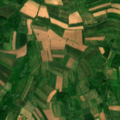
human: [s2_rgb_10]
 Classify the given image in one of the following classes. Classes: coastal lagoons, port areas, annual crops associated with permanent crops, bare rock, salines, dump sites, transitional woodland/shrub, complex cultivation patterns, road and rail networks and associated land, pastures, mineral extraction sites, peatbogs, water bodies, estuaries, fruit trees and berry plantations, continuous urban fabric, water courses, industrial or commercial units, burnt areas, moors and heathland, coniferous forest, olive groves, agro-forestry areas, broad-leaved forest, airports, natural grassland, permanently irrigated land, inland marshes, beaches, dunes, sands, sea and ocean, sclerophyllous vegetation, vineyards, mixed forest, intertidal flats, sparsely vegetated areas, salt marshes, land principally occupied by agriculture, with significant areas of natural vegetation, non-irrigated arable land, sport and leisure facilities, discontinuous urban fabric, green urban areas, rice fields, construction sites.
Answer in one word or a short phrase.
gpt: complex cultivation patterns, land principally occupied by agriculture, with significant areas of natural vegetation, broad-leaved forest